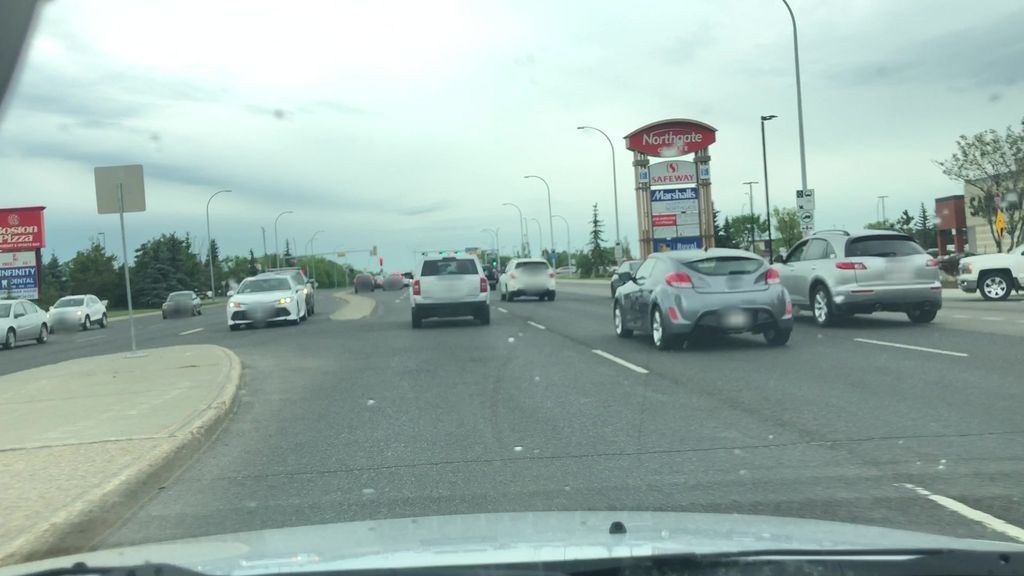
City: edmonton